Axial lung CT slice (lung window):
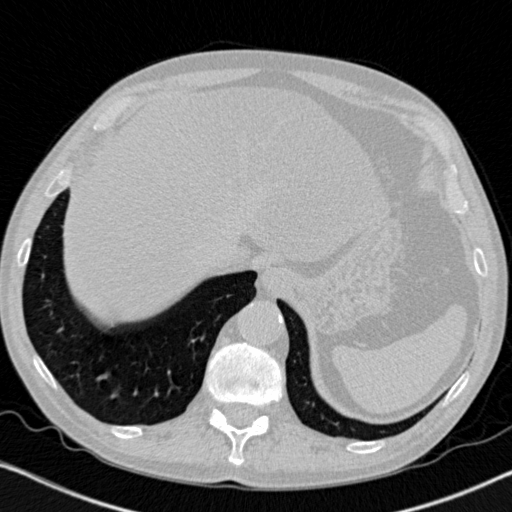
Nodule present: no